Question: I've tried inner joins, cross joins and selecting on right inner joins and I can't seem to achieve what I want to show.
I have a table like so
'''
Content
------------
|ID |
|PalletID |
|ProductID |
|DateIn |
------------
'''
I've attached an image with a sample data set and the results I'm trying to achieve. Any help is welcome as I've been stuck on this for a few hours now.

Thanks
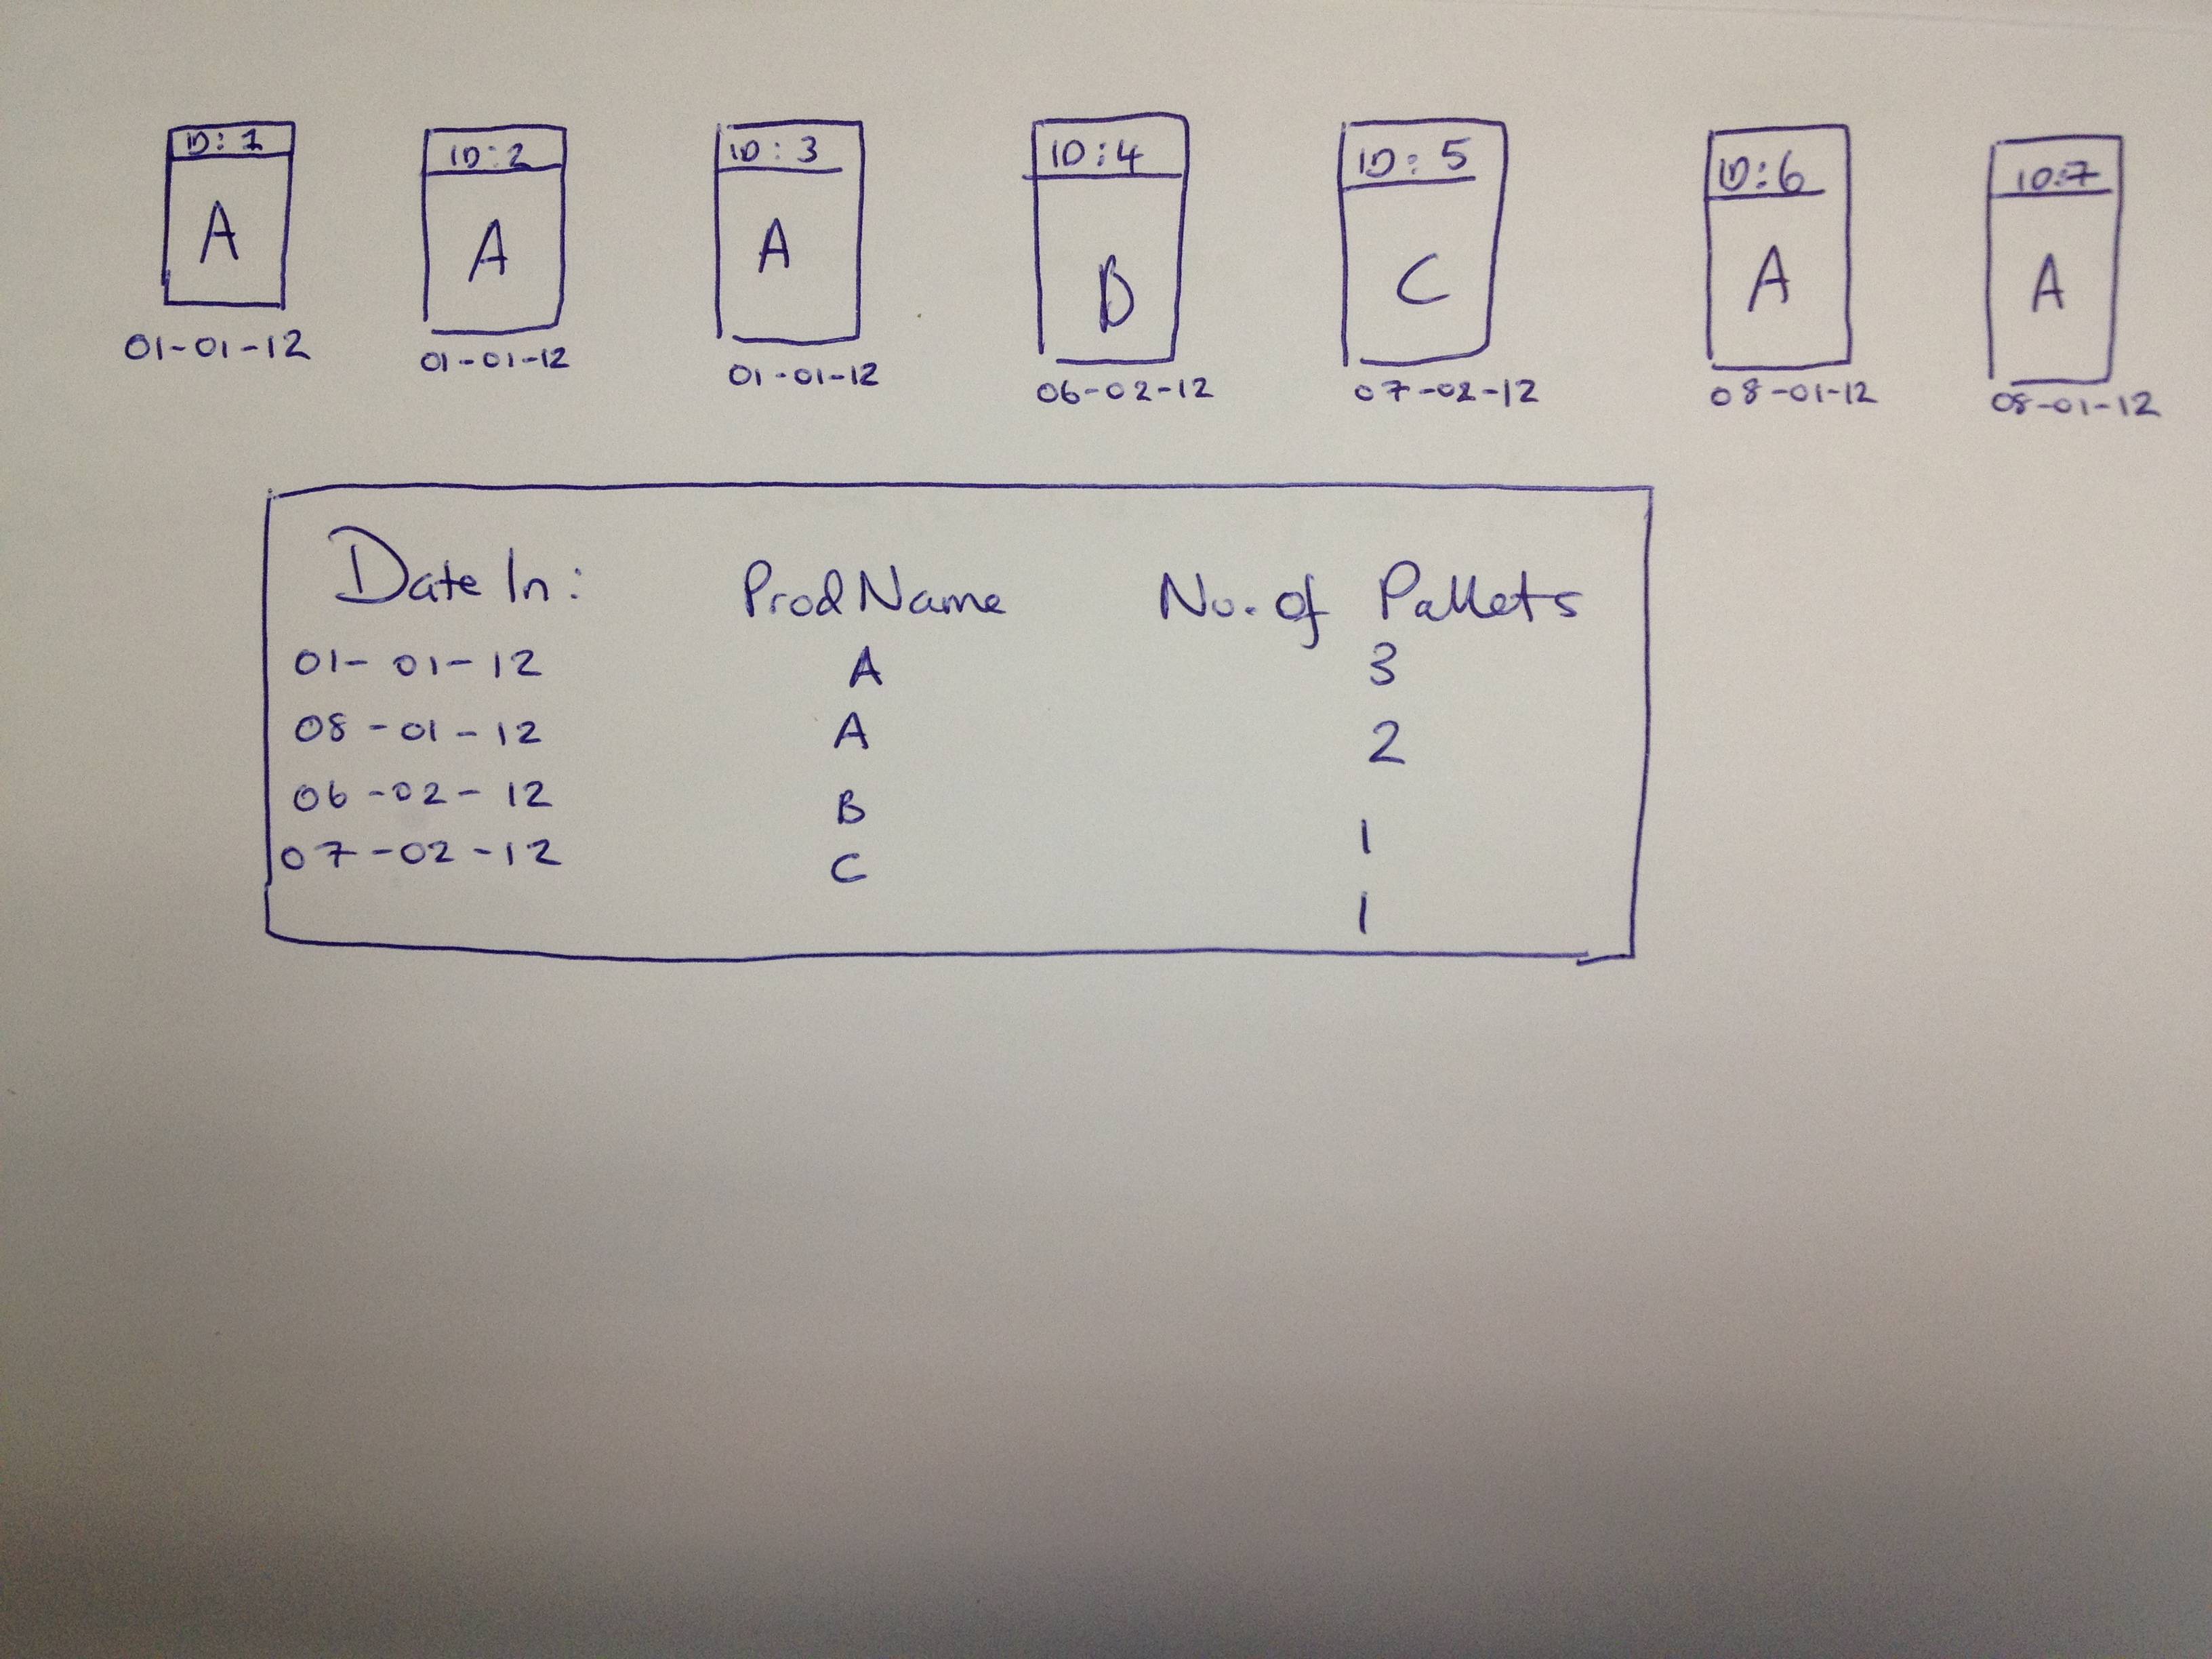
Answer: I think a simple 'COUNT' and 'GROUP BY' would work for you:
'''
SELECT DateIn, ProductID, COUNT(*) [No. Of Pallets]
FROM Content
GROUP BY DateIn, ProductID
'''
Or if you have another table that stores the product name you might need something like this:
'''
SELECT DateIn, ProdName, COUNT(*) [No. Of Pallets]
FROM Content
INNER JOIN Product
ON Product.ProductID = Content.ProductID
GROUP BY DateIn, ProdName
'''